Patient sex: F
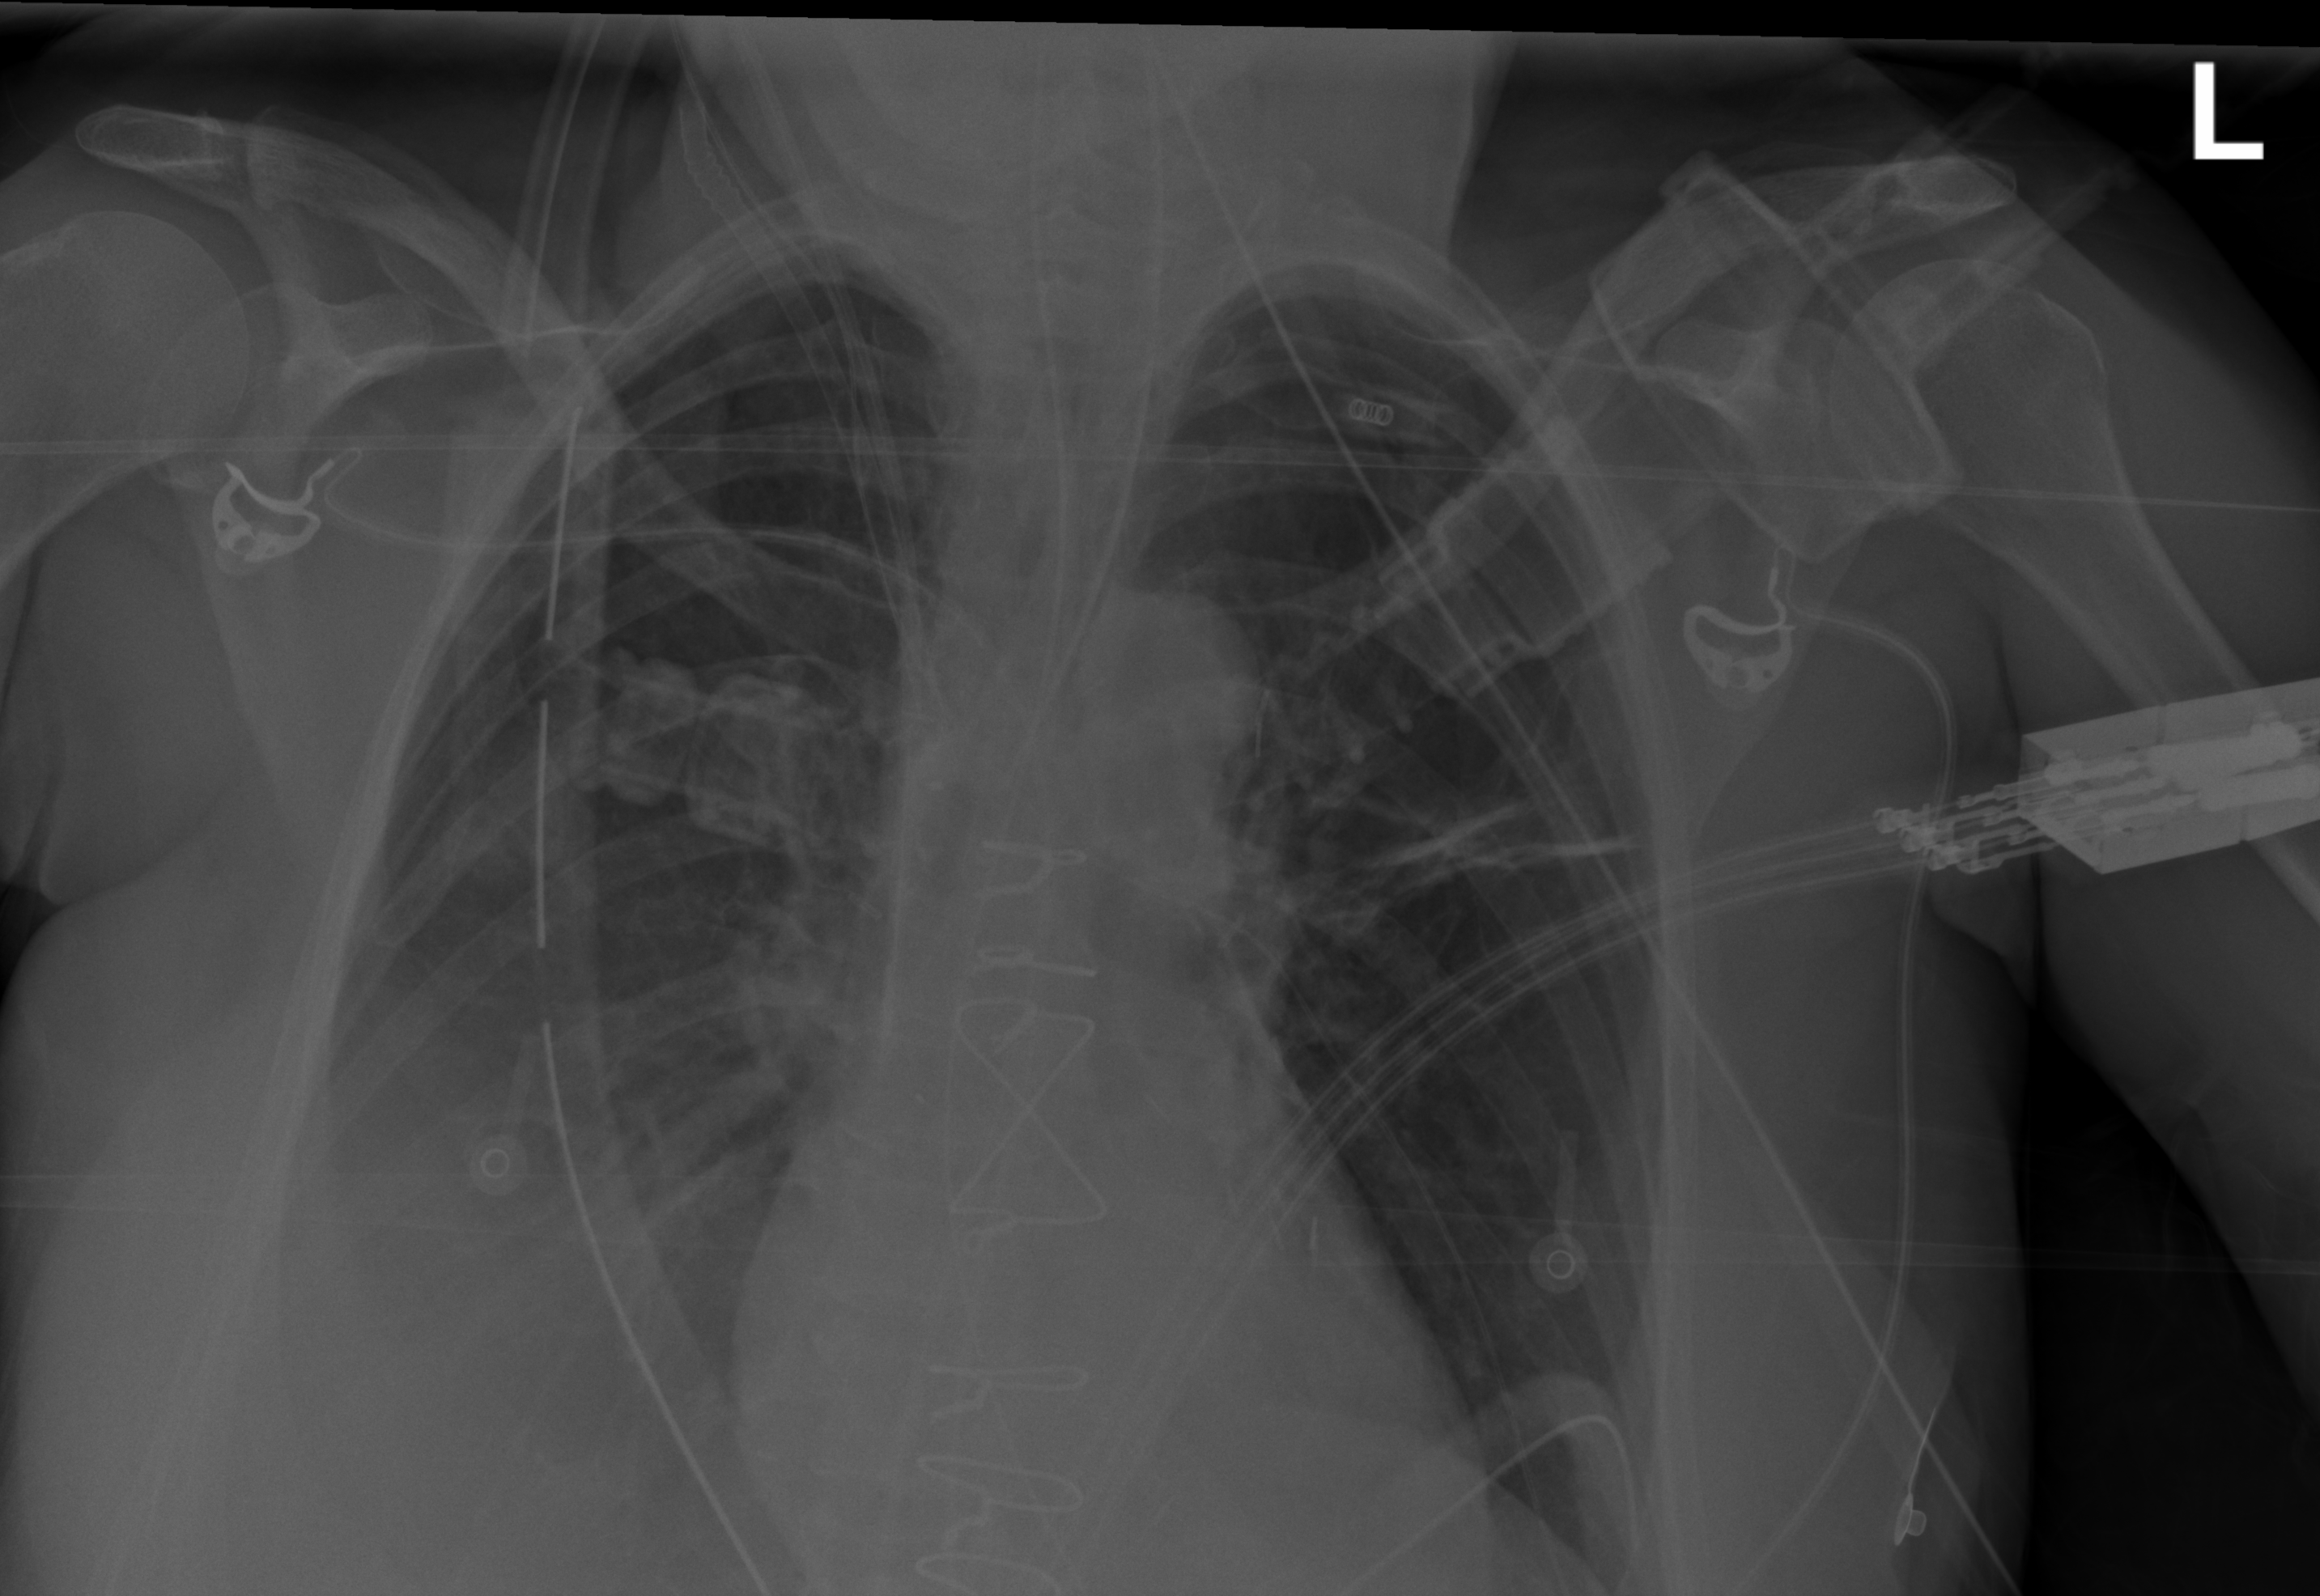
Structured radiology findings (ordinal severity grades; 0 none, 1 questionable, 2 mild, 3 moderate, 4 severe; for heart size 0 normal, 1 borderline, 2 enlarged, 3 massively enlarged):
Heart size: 1
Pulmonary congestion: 0
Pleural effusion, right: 3
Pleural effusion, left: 0
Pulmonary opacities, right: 0
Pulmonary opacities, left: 0
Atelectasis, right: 3
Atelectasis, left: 2